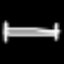
Label: bed